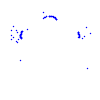
Particle: kaon